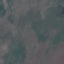
Land use / land cover: HerbaceousVegetation